Interaction volume radius: 10 \u00c5
Interaction volume height: 50 \u00c5
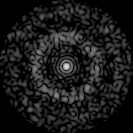
Disorder parameter: 0.856